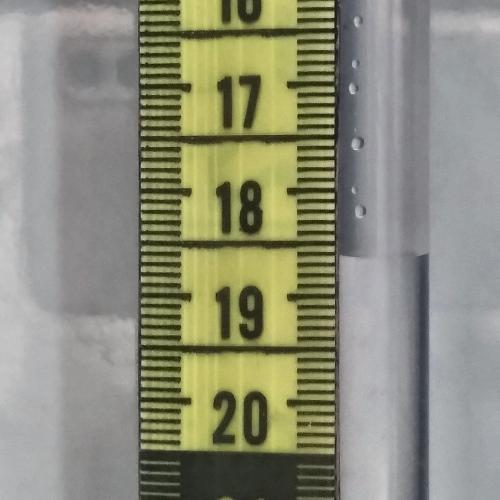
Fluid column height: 18.6 cm